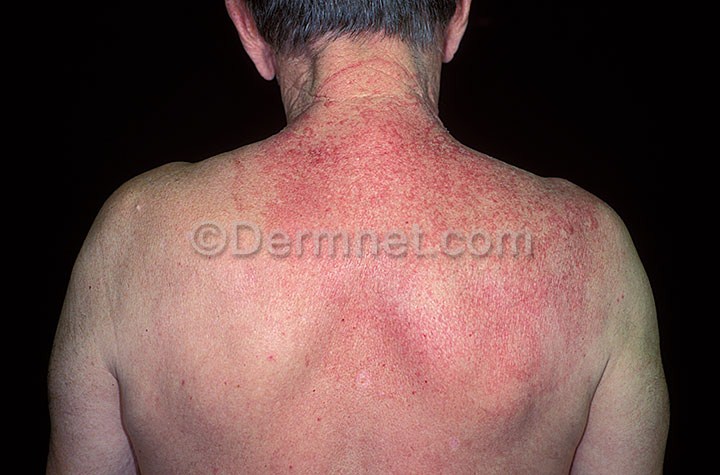
Disease: Tinea Ringworm Candidiasis and other Fungal Infections